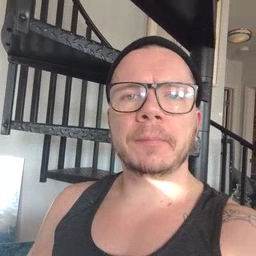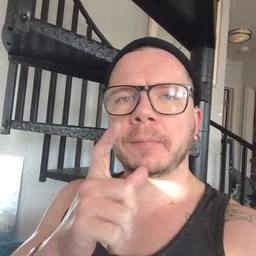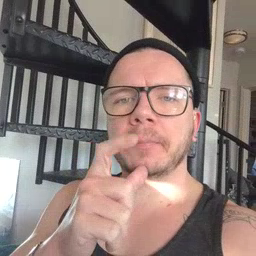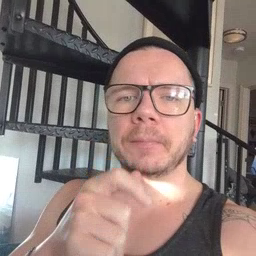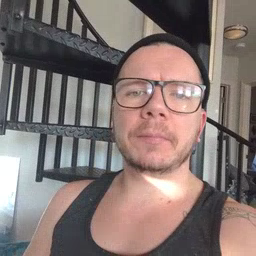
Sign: who